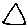
Label: triangle